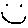
Label: smiley face